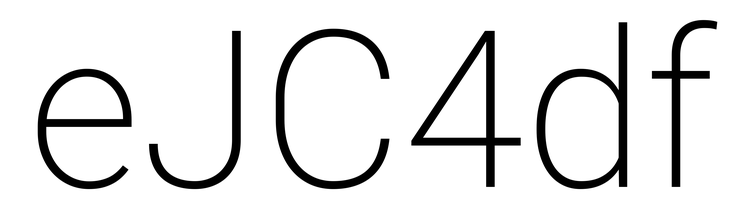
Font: Roboto_ExtraLight